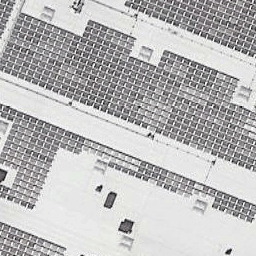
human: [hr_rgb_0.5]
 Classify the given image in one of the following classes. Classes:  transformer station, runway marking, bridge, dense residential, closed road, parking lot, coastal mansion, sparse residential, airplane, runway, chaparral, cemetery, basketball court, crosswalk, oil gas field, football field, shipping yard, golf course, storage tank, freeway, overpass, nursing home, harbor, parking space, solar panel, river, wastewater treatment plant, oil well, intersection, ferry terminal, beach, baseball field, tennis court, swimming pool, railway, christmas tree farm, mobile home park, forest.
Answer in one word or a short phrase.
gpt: solar panel